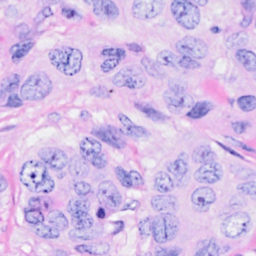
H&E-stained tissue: Breast